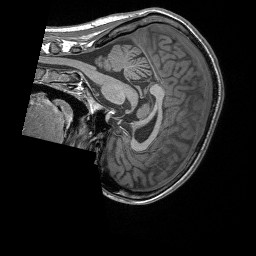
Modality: T1w
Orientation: sagittal
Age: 22
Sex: female
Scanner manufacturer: siemens
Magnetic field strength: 3 T
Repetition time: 1.56 s
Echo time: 0.00207 s